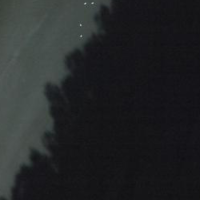
EUNIS habitat code: 14
Species observed at this site:
Tachybaptus ruficollis
Corvus corone
Podiceps cristatus
Fulica atra
Anas crecca
Dendrocopos major
Buteo buteo
Sylvia atricapilla
Poecile palustris
Phylloscopus collybita
Larus michahellis
Gallinula chloropus
Cygnus olor
Erithacus rubecula
Phoenicurus ochruros
Sitta europaea
Corvus corax
Periparus ater
Motacilla cinerea
Cyanistes caeruleus
Anas platyrhynchos
Aythya ferina
Aythya fuligula
Passer domesticus
Fringilla coelebs
Regulus ignicapilla
Remiz pendulinus
Turdus merula
Columba palumbus
Phalacrocorax carbo
Spatula clypeata
Mareca strepera
Parus major
Mergus merganser
Milvus milvus
Motacilla alba